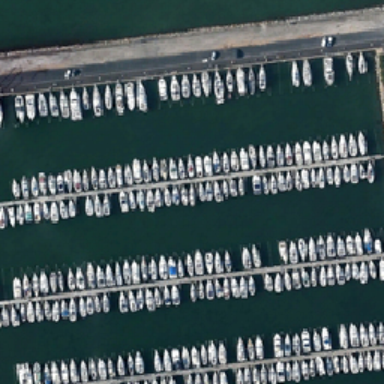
Near the harbor was full of white ships .